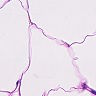
Metastatic tissue present: no